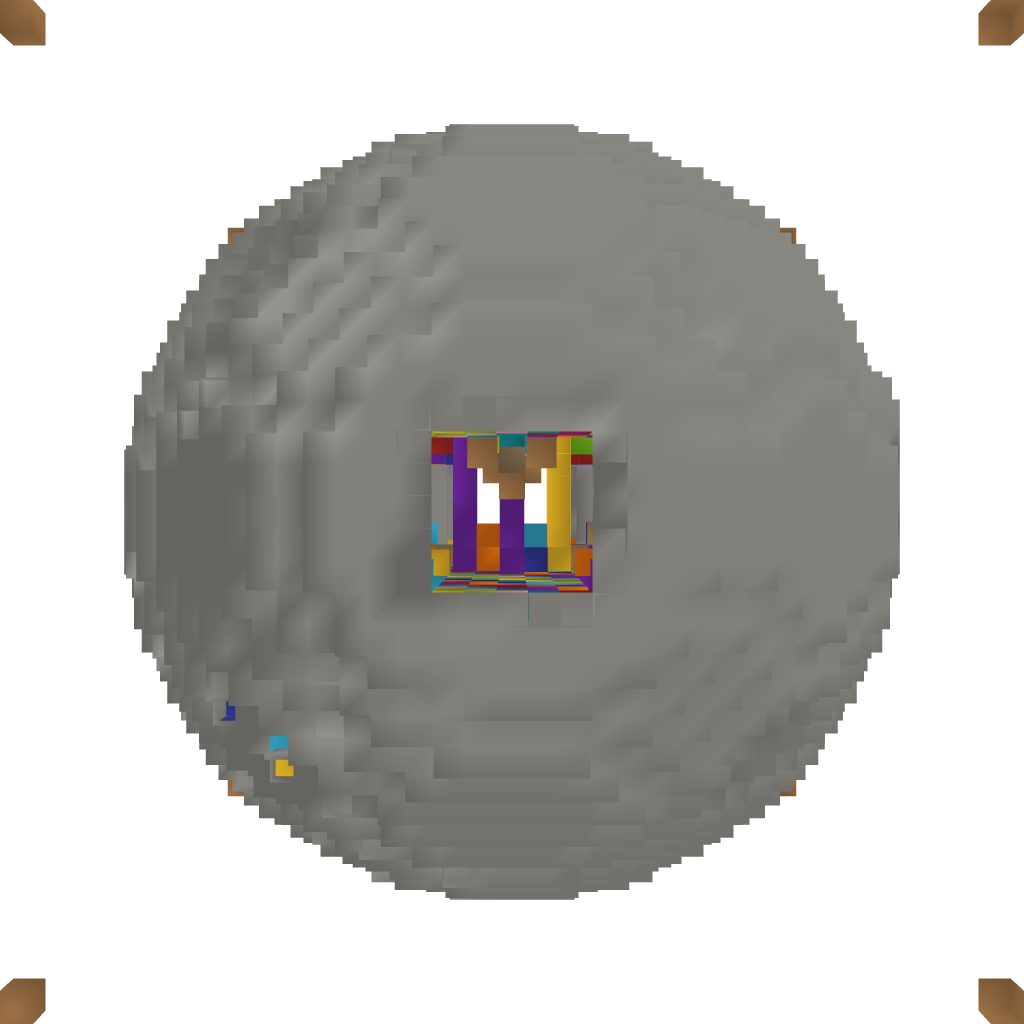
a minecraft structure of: PVP Play Arena